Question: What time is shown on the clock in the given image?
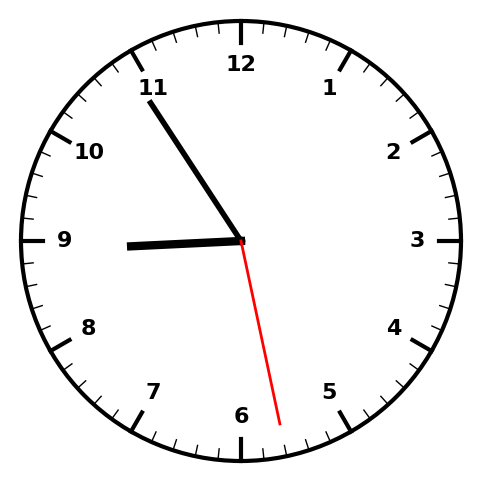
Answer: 08:54:28